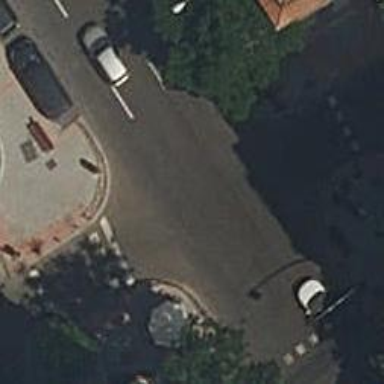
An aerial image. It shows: Road with traffic signals.